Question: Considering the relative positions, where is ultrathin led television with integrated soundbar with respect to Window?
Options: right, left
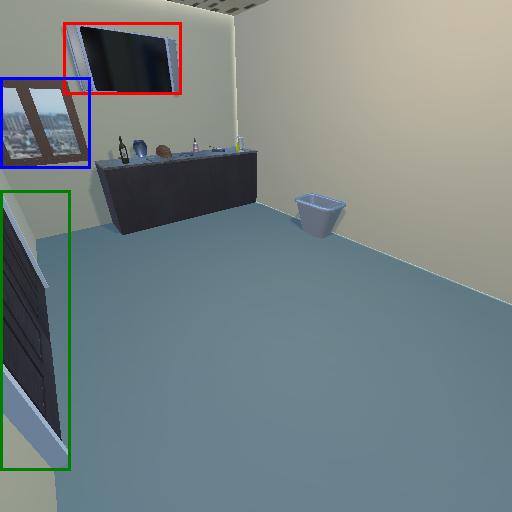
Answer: right